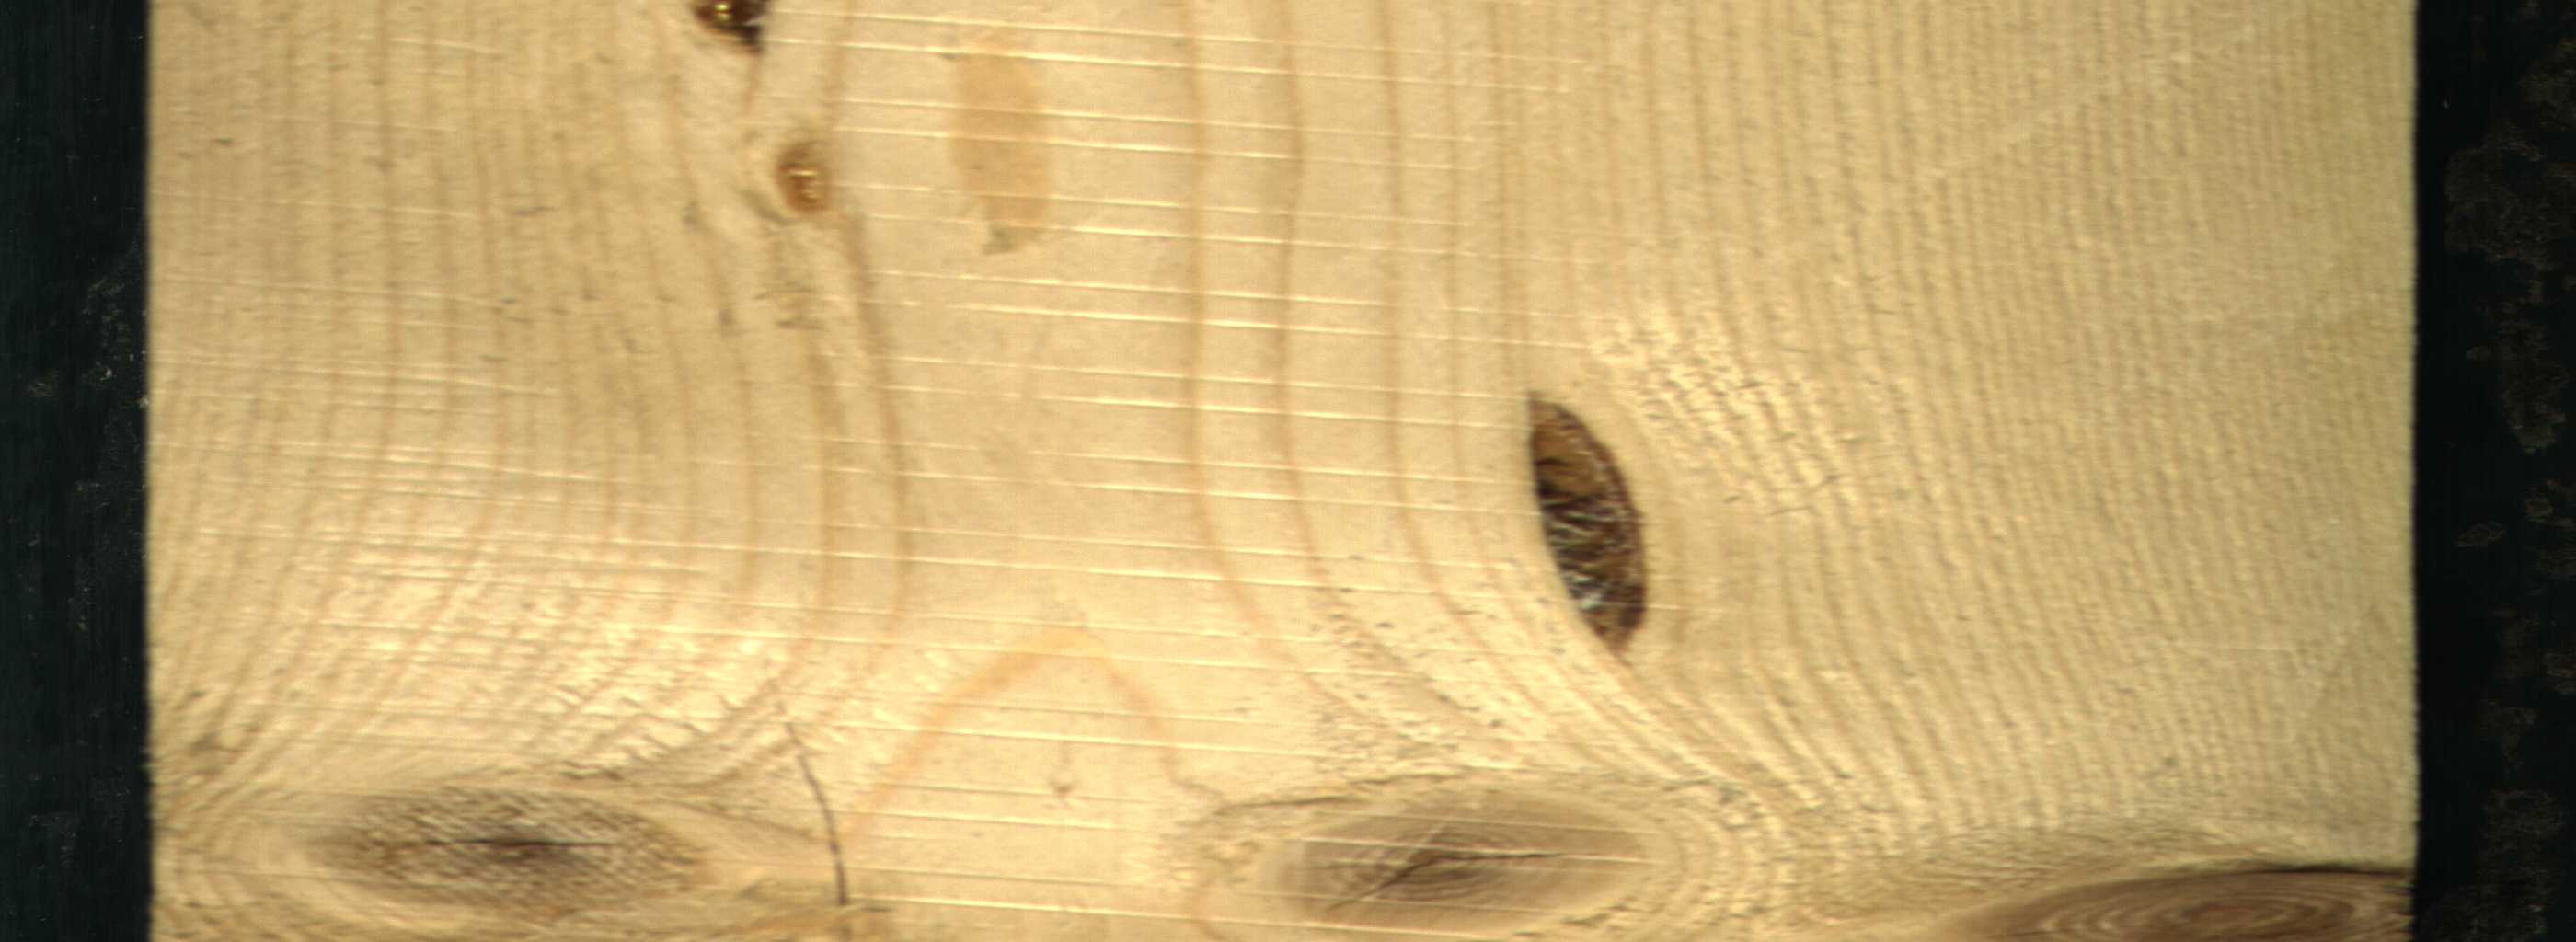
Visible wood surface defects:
resin
resin
resin
Crack
knot_with_crack
Live_Knot
Live_Knot